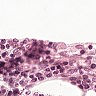
Metastatic tissue present: no